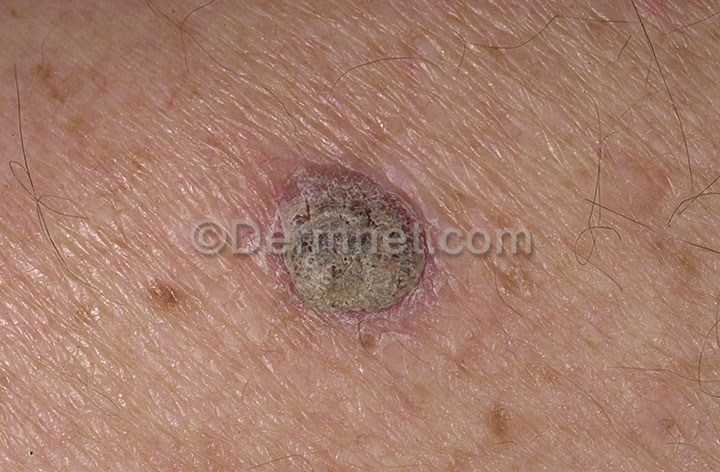
Disease: Seborrheic Keratoses and other Benign Tumors